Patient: sex M, age 61
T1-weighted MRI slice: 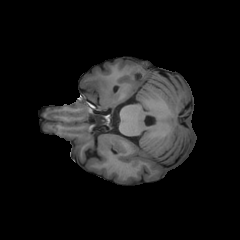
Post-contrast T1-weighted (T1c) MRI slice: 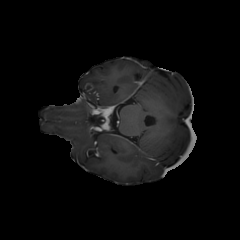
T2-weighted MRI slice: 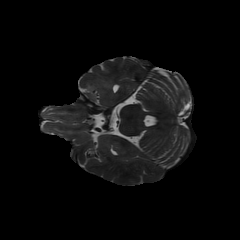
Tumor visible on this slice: yes
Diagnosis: Glioblastoma, IDH-wildtype
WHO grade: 4